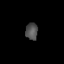
Tissue: lung
Cell type: Epithelial cells
Senescence score: 0.212
Nuclear area (px): 204
Mean DAPI intensity: 80.201